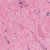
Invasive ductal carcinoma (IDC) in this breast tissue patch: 0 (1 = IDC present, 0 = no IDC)